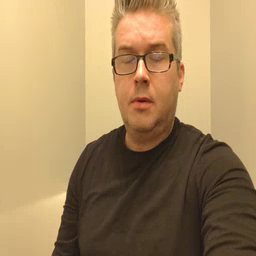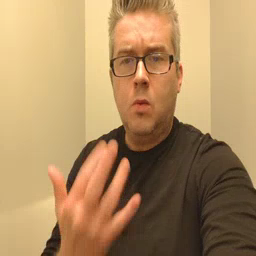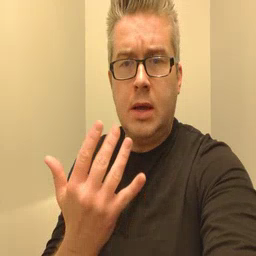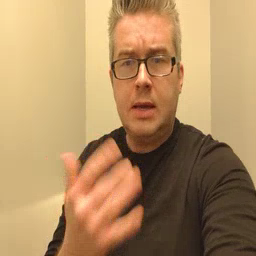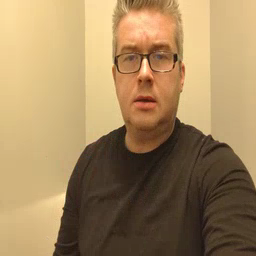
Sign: wait